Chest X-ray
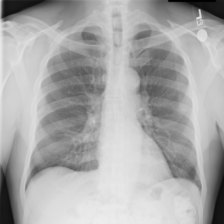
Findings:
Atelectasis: negative
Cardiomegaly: negative
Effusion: negative
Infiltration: negative
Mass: negative
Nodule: negative
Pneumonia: negative
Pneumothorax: negative
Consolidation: negative
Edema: negative
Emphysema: negative
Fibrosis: negative
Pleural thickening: negative
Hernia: negative